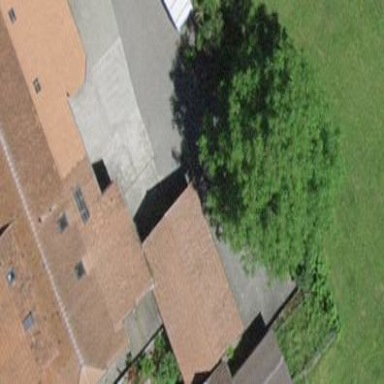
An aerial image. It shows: Garage building.